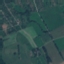
Label: Pasture